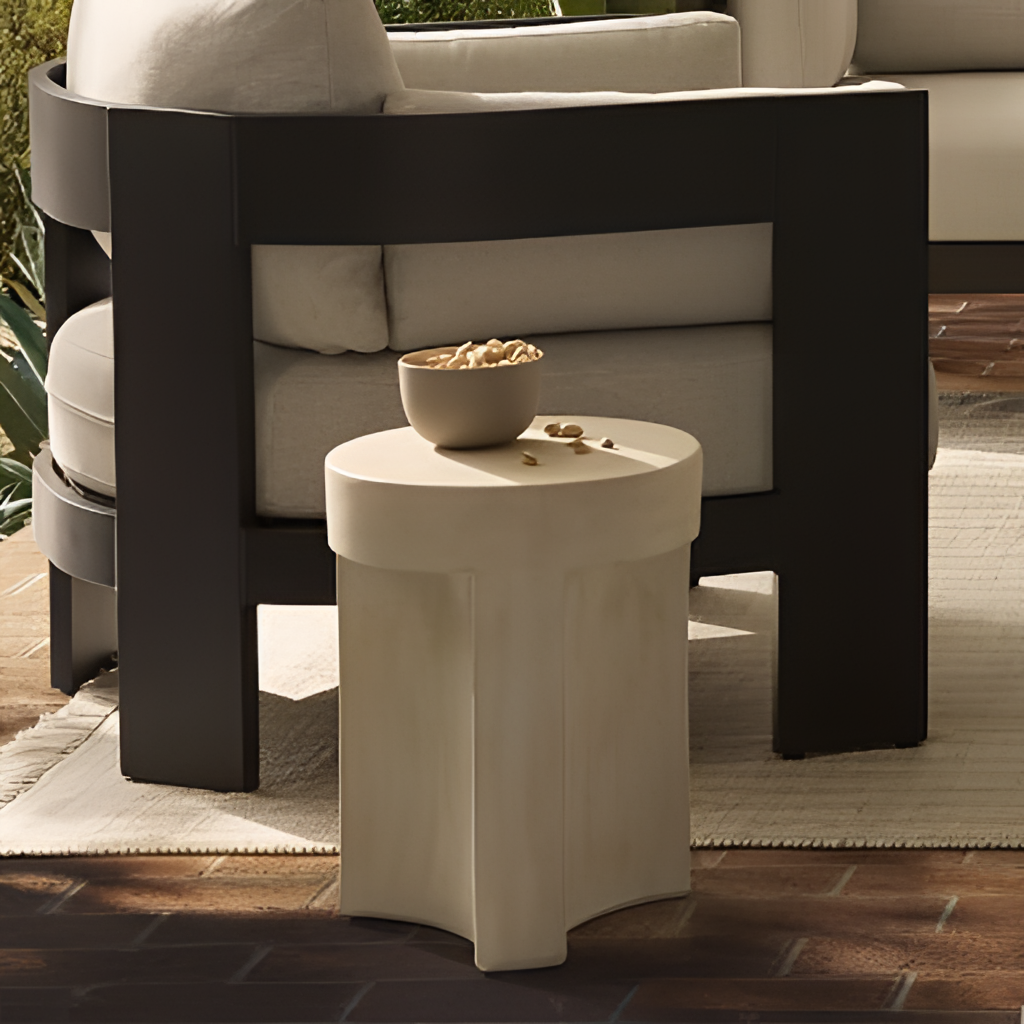
living room, black metal chair, wallpaper, tile flooring, with large square pattern, modern